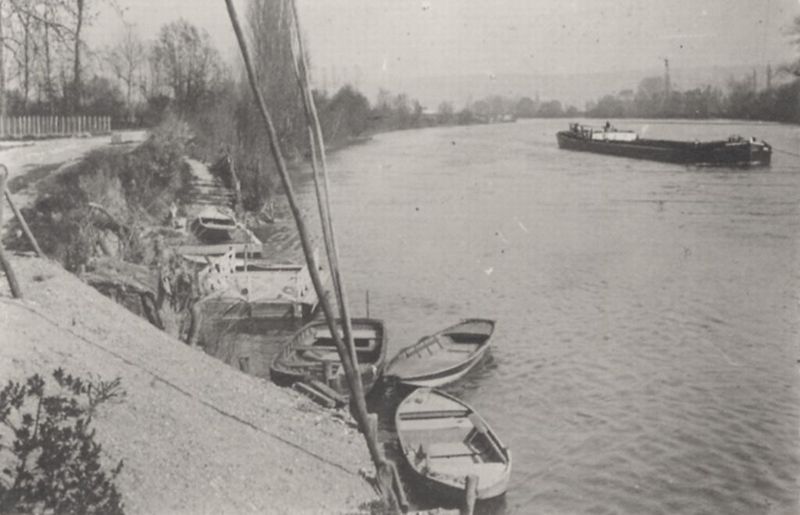
Titel: Das Seineufer in der Nähe von Médan
Künstler: Francois Emile Zola
Schlagwörter: baum, himmel, mann, wasser, weiß, bäume, fluss, landschaft, sand, see, stadt, ufer, frankreich, grau, schwarz, straße, gras, park, weg, zaun, ast, horizont, natur, busch, kanal, wald, boot, boote, kahn, ruder, schornstein, turm, hasen, aussicht, küste, schiff, schiffe, wellen, biegung, transport, berge, düne, herbst, winter, schlot, hafen, kähne, anleger, lastkahn, promenade, böschung, kutter, steg, ruderboot, vergnügen, foto, fotografie, photographie, stangen, flusslandschaft, schwarz weiß, photo, floss, holzbohlen, fotographie, stecken, anlegestelle, flussbiegung, ruderboote, ankerplatz, frachter, rhein, himml, trist, daguerrotypie, uferweg, rivière, november, bateau, silbergelatine, kohlenkahn, k?ste, lastschiff, ancien, tanker, péniche, foto schiff